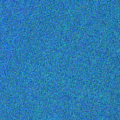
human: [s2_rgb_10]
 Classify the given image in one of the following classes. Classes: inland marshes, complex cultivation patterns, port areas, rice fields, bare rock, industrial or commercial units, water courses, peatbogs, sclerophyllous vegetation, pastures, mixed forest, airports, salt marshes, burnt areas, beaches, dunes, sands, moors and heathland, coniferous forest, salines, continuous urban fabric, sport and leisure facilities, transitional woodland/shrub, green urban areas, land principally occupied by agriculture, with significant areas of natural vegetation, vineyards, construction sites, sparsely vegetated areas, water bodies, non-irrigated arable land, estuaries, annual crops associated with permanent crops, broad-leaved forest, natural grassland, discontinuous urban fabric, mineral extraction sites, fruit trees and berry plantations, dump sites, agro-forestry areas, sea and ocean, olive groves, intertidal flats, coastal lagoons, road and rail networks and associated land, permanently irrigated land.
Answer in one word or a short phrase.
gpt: sea and ocean